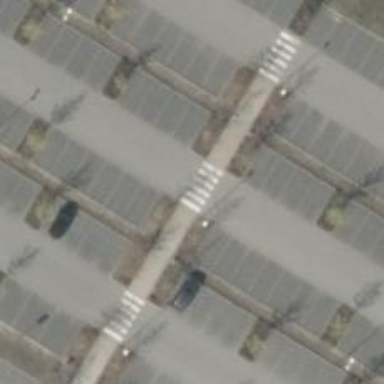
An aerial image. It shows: Parking aisle designated as service road.